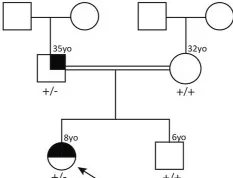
(C) Pedigree of family 3. "+" indicates a wild type allele and "-" corresponds to the COL4A3 c.765G > A variant.
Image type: radiology (x_ray)